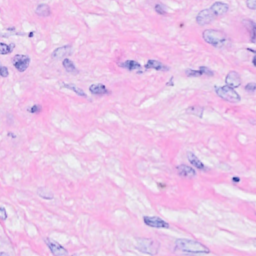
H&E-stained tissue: Breast